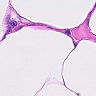
Metastatic tissue present: no